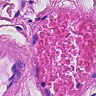
Metastatic tissue present: no